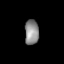
Tissue: lung
Cell type: Epithelial cells
Senescence score: 0.2225
Nuclear area (px): 346
Mean DAPI intensity: 139.214